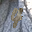
Label: 4